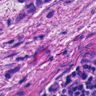
Metastatic tissue present: yes